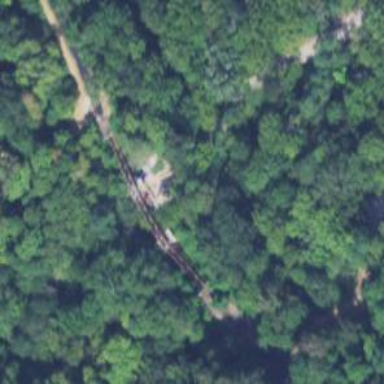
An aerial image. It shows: Disused railway spur bridge.